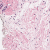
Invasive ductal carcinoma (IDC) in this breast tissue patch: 0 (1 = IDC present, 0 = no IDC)